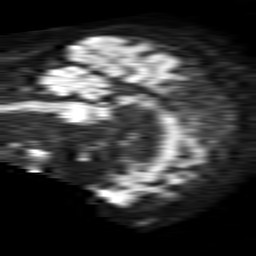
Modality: TRACE
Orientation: sagittal
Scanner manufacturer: philips
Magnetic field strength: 1.5 T
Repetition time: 4.6 s
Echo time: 0.08631 s